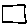
Label: square